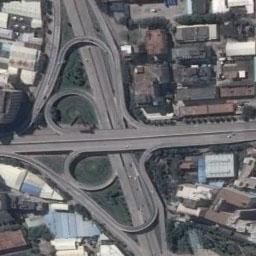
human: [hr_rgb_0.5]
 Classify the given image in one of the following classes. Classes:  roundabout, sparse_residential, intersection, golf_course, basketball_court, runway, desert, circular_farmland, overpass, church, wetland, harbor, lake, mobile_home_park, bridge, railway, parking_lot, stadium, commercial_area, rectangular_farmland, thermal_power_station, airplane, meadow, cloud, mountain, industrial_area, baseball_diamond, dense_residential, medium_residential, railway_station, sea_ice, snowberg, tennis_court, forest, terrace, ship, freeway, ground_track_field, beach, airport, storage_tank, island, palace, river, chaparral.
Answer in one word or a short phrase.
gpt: overpass